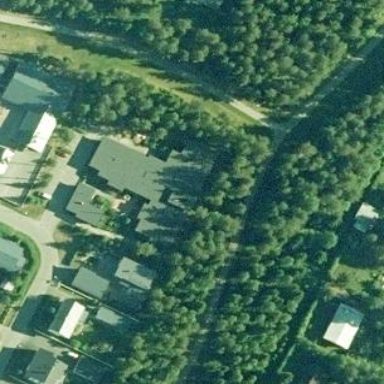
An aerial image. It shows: Nursing home building.